Aerial crown-view tile of a tropical tree (Barro Colorado Island, Panama), acquired 20241014:
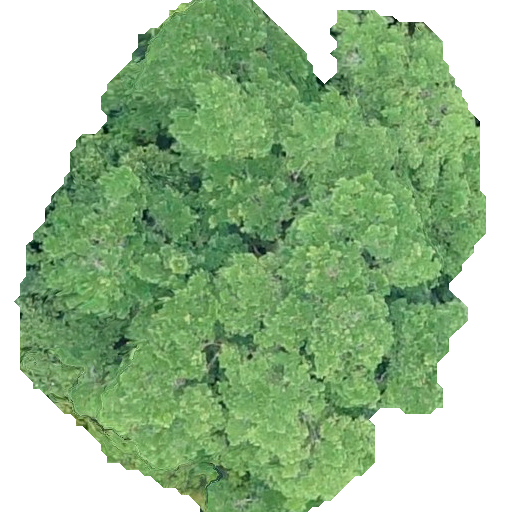
Species: Terminalia amazonia
GBIF accepted scientific name: Terminalia amazonica
Crown area: 277.414 m²